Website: home-depot
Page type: payment
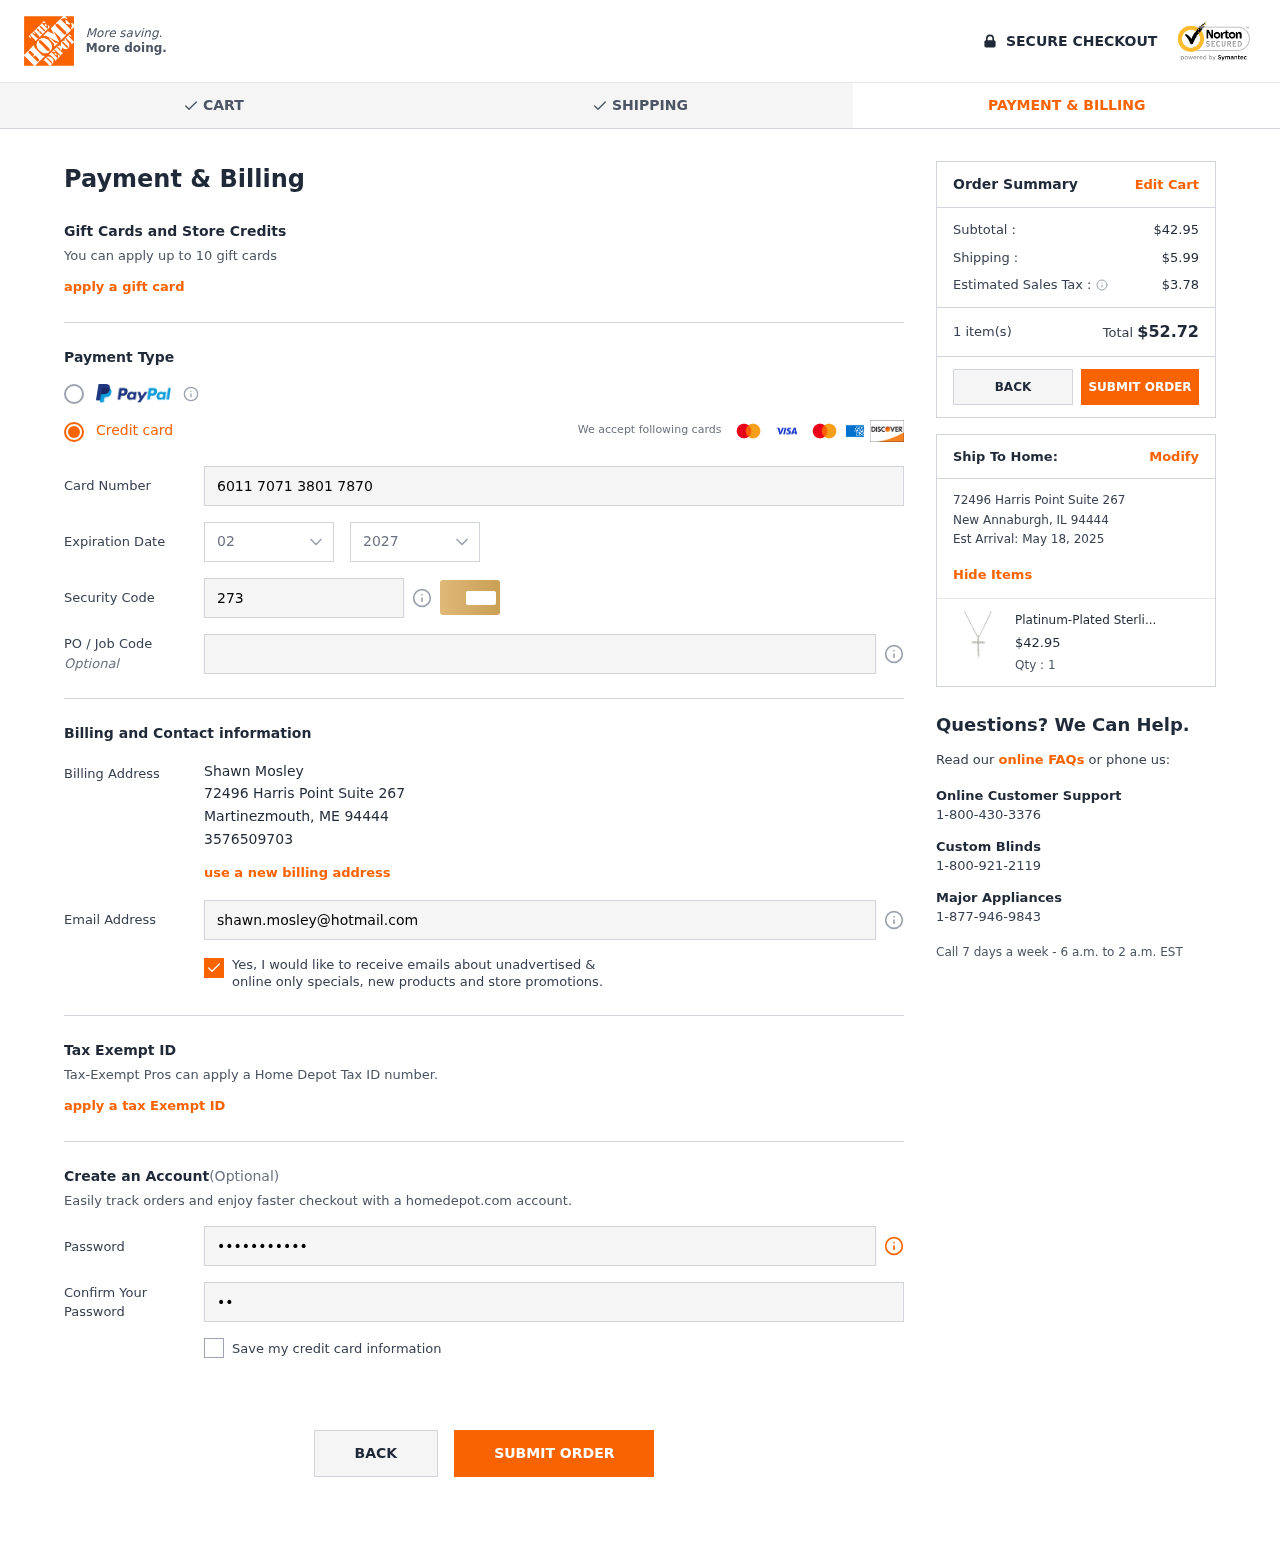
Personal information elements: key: PII_CARD_CVV
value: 273
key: PII_CARD_EXPIRY_MONTH
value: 02
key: PII_CARD_EXPIRY_YEAR
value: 27
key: PII_CARD_NUMBER
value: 6011 7071 3801 7870
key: PII_CITY
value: Martinezmouth
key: PII_CITY2
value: New Annaburgh
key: PII_EMAIL
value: shawn.mosley@hotmail.com
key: PII_FULLNAME
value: Shawn Mosley
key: PII_PHONE
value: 3576509703
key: PII_POSTCODE
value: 94444
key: PII_POSTCODE2
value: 94444
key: PII_STATE_ABBR
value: ME
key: PII_STATE_ABBR2
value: IL
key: PII_STREET
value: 72496 Harris Point Suite 267
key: PII_STREET2
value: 72496 Harris Point Suite 267
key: PII_POSTCODE_FULL
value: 94444
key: PII_POSTCODE_NUMERIC
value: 94444
Product elements: key: PRODUCT1_NAME
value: Platinum-Plated Sterling Silver Cross Pendant Necklace set with Swarovski Zirconia (2 cttw), 18"
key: PRODUCT1_PRICE
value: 42.95
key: PRODUCT1_QUANTITY
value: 1
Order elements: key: ORDER_SUBTOTAL
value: $42.95
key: ORDER_SHIPPING_COST
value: $5.99
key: ORDER_TAX
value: $3.78
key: ORDER_NUM_ITEMS
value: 1 item(s)
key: ORDER_TOTAL
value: $52.72
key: ORDER_DELIVERY_DATE
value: May 18, 2025